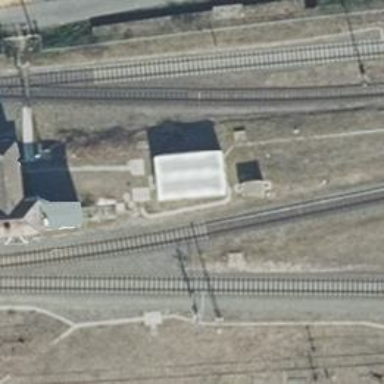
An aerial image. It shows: Abandoned railway yard.